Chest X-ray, PA view. Patient: 68 years old, sex F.
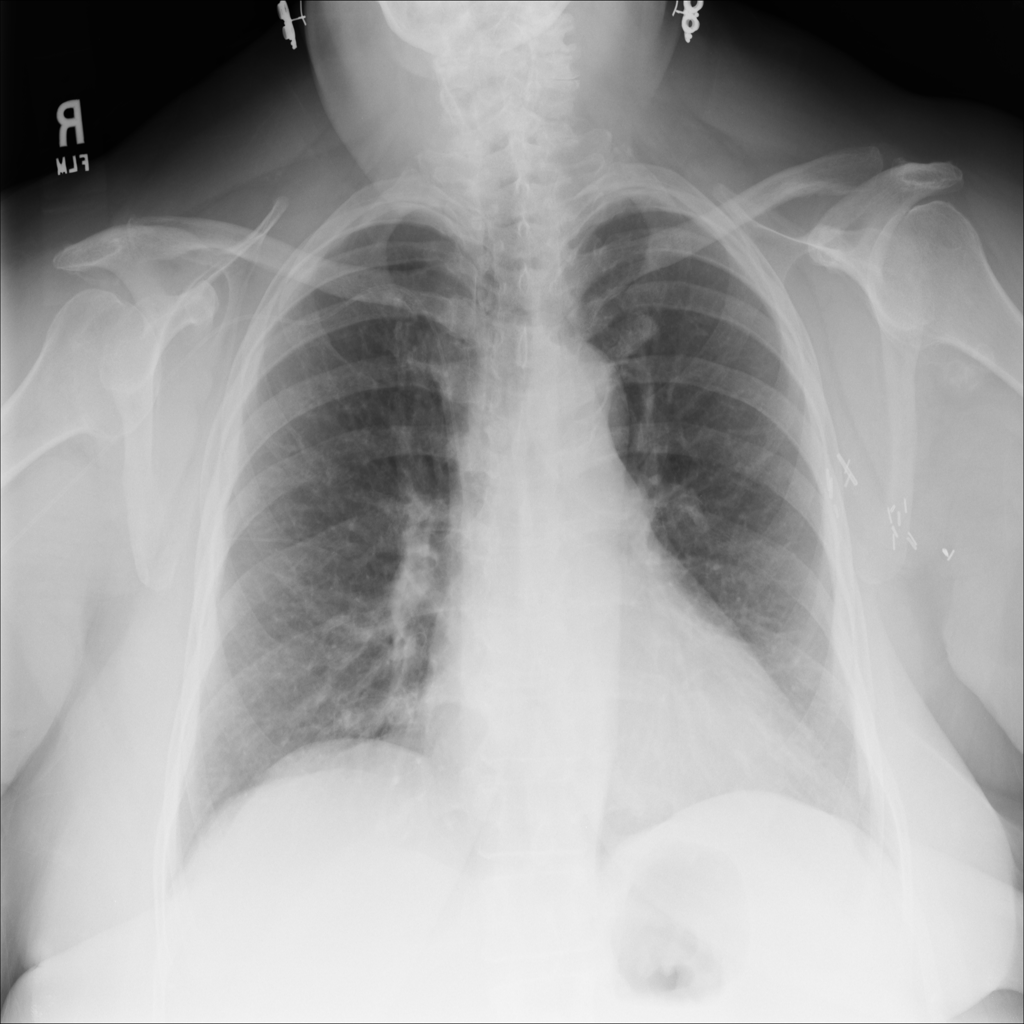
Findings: No Finding